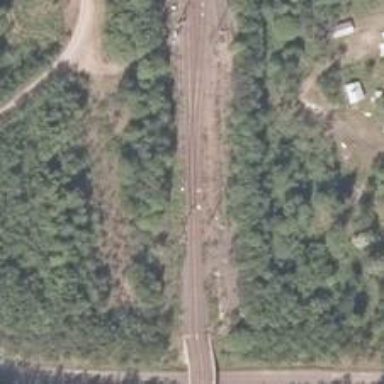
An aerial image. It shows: Railway track with continuous electrified contact line.